Field crop: maize
Growth stage: 2
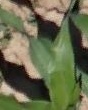
Species: maize